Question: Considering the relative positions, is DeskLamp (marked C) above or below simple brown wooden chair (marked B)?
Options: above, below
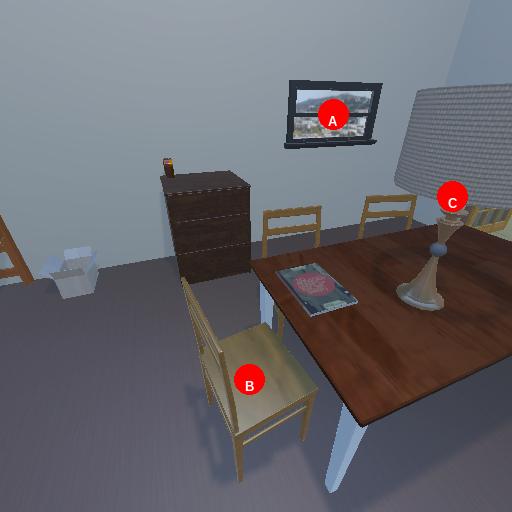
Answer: above